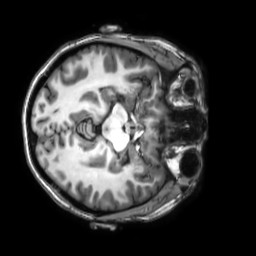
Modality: T1w
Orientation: axial